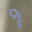
Label: 9